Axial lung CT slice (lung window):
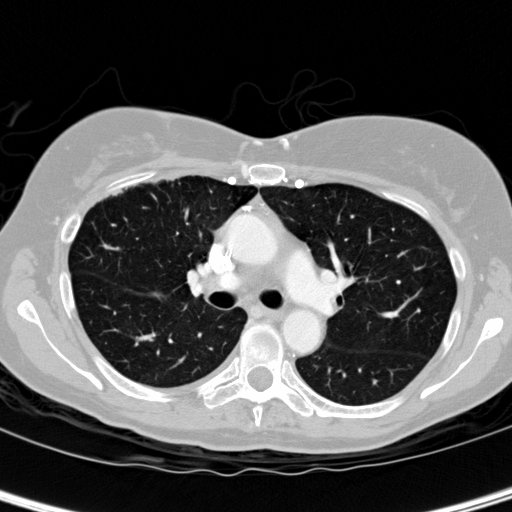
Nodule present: no